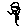
Label: flower